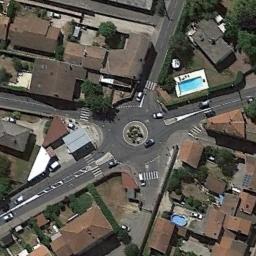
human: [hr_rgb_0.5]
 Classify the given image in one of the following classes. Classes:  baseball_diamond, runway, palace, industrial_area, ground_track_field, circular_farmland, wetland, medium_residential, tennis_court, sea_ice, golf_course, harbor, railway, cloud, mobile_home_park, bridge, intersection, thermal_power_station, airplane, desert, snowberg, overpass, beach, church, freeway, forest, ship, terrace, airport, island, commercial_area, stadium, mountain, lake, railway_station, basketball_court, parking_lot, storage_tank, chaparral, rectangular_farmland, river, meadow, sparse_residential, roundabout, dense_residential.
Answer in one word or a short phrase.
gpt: roundabout